Question: I want to hide image from 'ListView' , Here i have used custom listview with 'BaseAdapter'
Please see below image , Here on click of 'Edit btn' should be visible ,

I have done this code from 'Activity' on click of 'button'
'''
++btnClick;
if (btnClick % 2 == 0)
{
textView.setText("Edit");
baseAdapter.holder.imgPhoto.setVisibility(View.INVISIBLE);
} else {
textView.setText("Done");
Log.e("call", "Done");
baseAdapter.holder.imgPhoto.setVisibility(View.VISIBLE);
};
'''
where 'baseAdapter' is Object of 'BaseAdapter' , Here what happens on click of button only as it is getting last reference , i don't want to reaload 'BaseAdapter' again.
'''
public class BaseAdapterFavotites extends BaseAdapter {
private ArrayList<SearchResults> searchArrayList;
public ArrayList<String> getSchoolId, getSchoolName;
private LayoutInflater mInflater;
public ViewHolder holder;
Context context;
public String s;
HashMap<String, String> mapSchoolToLink = new HashMap<String, String>();;
public BaseAdapterFavotites(Context context,
ArrayList<SearchResults> results, ArrayList<String> arrayId,
ArrayList<String> arraySchoolName) {
searchArrayList = results;
mInflater = LayoutInflater.from(context);
getSchoolId = arrayId;
this.context = context;
getSchoolName = arraySchoolName;
}
public int getCount() {
return searchArrayList.size();
}
public Object getItem(int position) {
return searchArrayList.get(position);
}
public long getItemId(int position) {
return position;
}
public View getView(final int position, View convertView, ViewGroup parent) {
if (convertView == null) {
convertView = mInflater.inflate(R.layout.custom_row_for_favorites,
null);
holder = new ViewHolder();
holder.txtSchoolNameList = (TextView) convertView
.findViewById(R.id.schoolNameFav);
holder.imgPhoto = (ImageView) convertView.findViewById(R.id.delete);
convertView.setTag(holder);
} else {
holder = (ViewHolder) convertView.getTag();
}
holder.txtSchoolNameList.setText(searchArrayList.get(position)
.getschoolNameFromList());
Log.e("holder", searchArrayList.get(position).getschoolNameFromList());
holder.imgPhoto.setOnClickListener(new OnClickListener() {
public void onClick(View v) {
// TODO Auto-generated method stub
mapSchoolToLink.clear();
searchArrayList.remove(position);
getSchoolId.remove(position);
getSchoolName.remove(position);
notifyDataSetChanged();
Log.e("inside base", searchArrayList.toString());
Log.e("inside getSchoolId", getSchoolId.toString());
for (int i = 0; i < getSchoolId.size(); i++) {
mapSchoolToLink.put(getSchoolName.get(i),
getSchoolId.get(i));
}
SharedPreferences.Editor editor = context
.getSharedPreferences("mytest", 0).edit().clear();
for (Entry<String, String> entry : mapSchoolToLink.entrySet()) {
editor.putString(entry.getKey(), entry.getValue());
}
editor.commit();
}
});
return convertView;
}
public class ViewHolder {
TextView txtSchoolNameList;
public ImageView imgPhoto;
}
}
'''
i have to hide image from 'Activity' to 'BaseAdapter' any solution for this
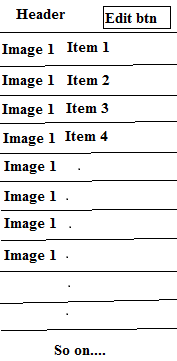
Answer: You can use flags to manage visibility and check flag value in getView in adapter. In both cases if(convertView==null) and else part also.
and on click of edit button set flag value to false and 'ListView.invalidate()' or 'notifyDataSetChanged()'